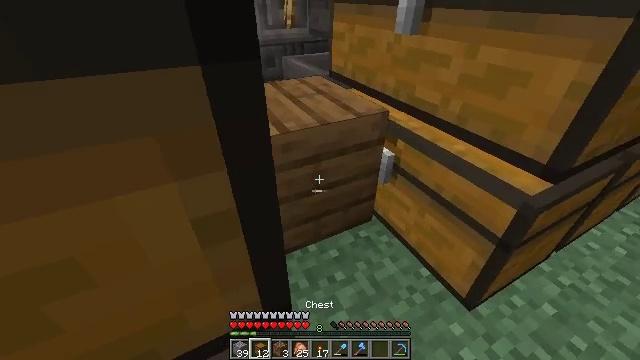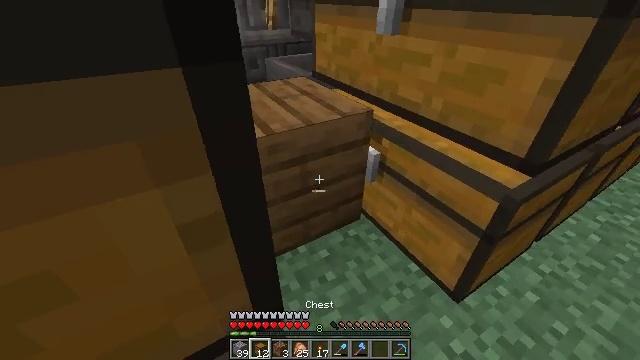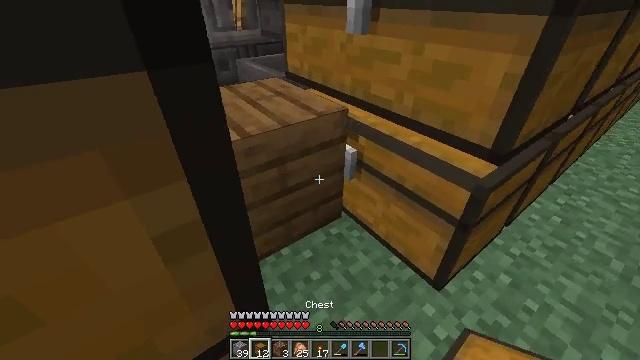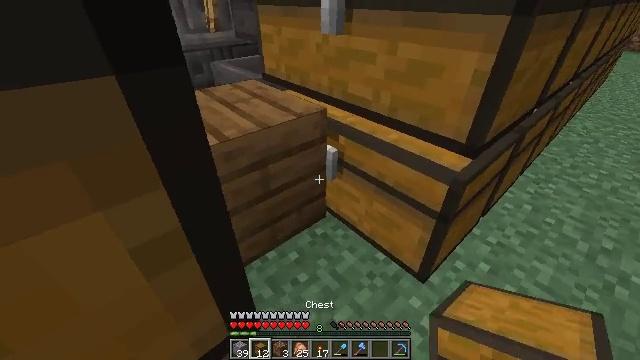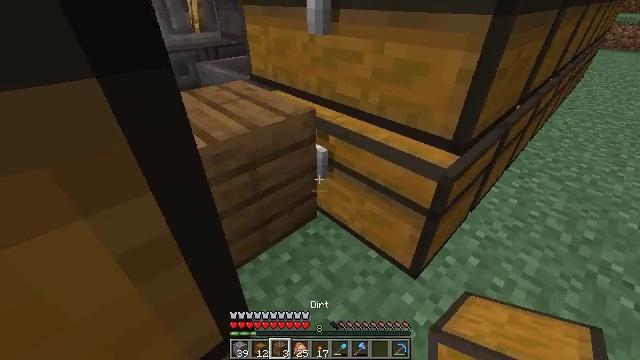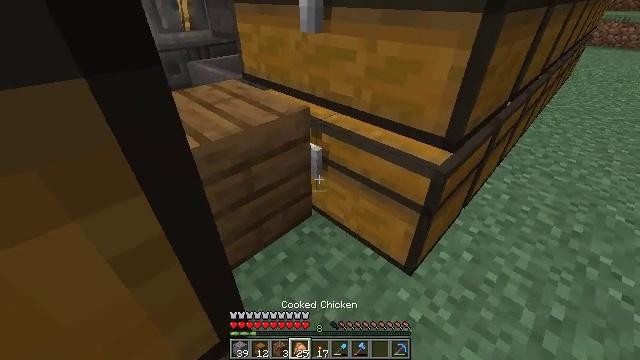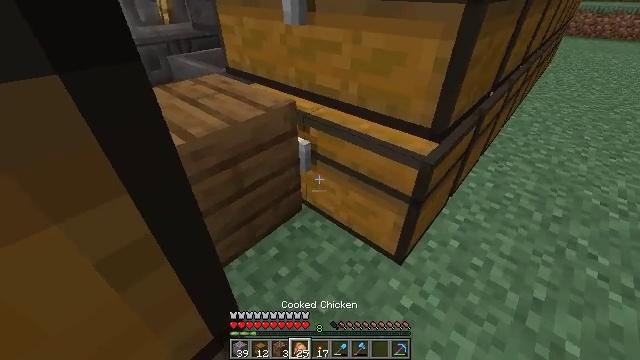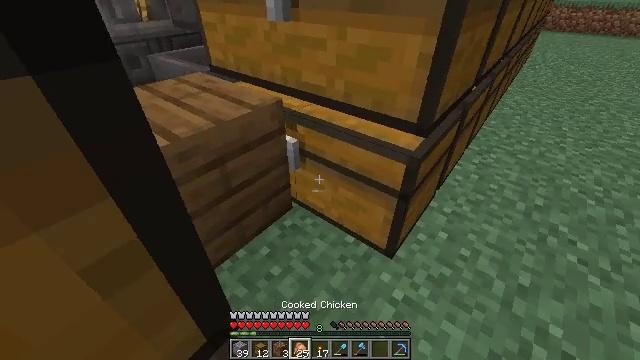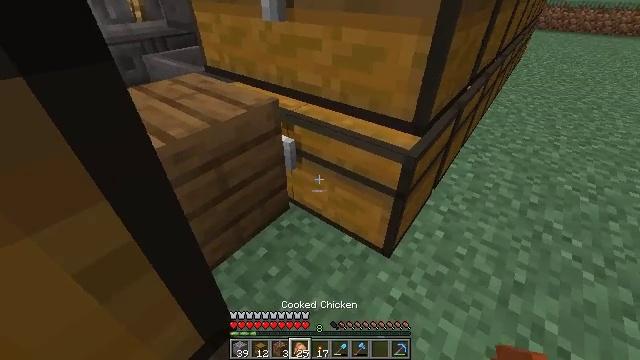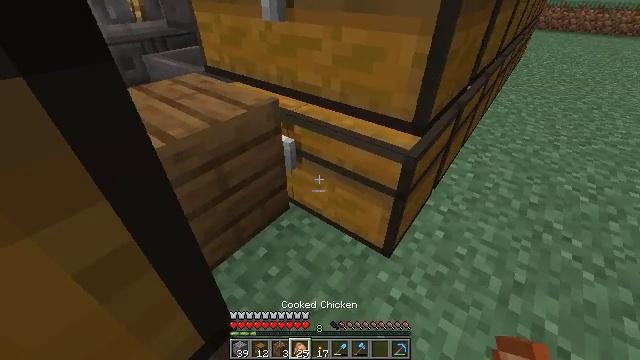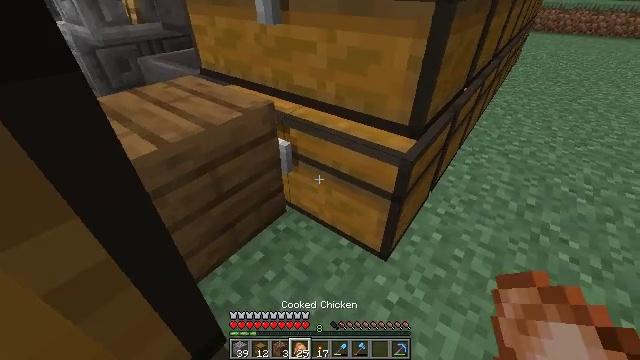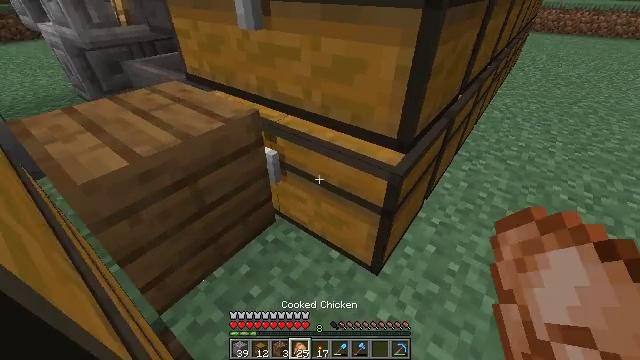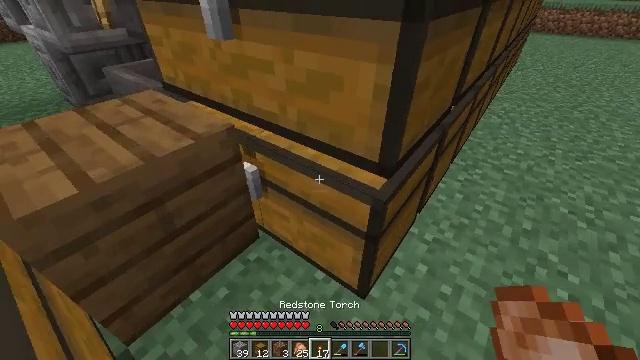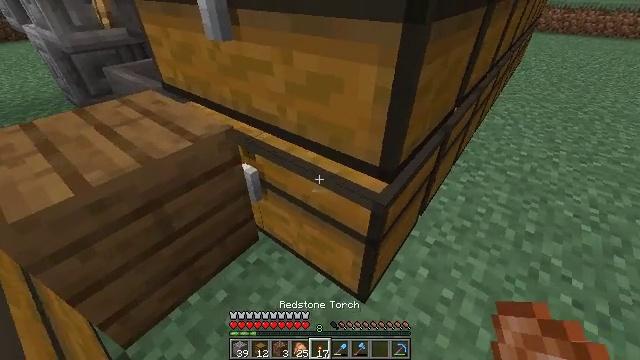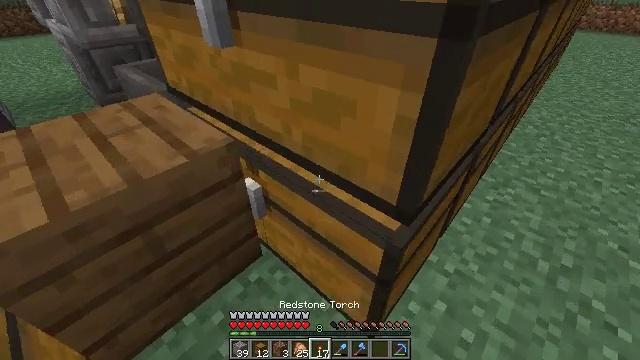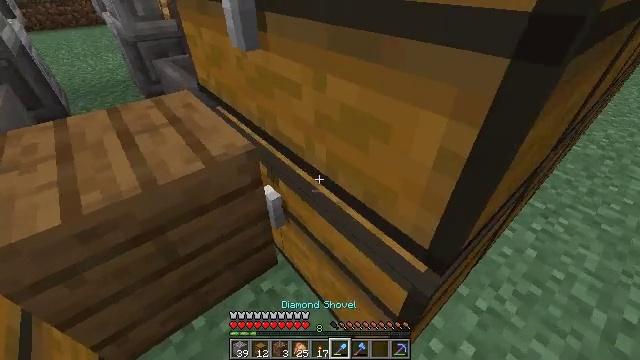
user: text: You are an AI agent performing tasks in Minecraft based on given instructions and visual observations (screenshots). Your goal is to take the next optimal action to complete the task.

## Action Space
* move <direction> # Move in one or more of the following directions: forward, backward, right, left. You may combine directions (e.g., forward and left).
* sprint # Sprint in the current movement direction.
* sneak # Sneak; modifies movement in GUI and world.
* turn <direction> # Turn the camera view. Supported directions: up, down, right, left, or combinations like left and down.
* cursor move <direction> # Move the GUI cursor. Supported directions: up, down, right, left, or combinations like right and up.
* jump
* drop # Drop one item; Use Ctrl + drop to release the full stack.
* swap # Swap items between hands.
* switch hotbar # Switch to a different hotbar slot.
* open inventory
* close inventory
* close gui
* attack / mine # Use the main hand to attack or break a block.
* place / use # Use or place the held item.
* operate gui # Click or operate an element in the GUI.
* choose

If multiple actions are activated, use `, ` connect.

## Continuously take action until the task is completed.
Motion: motion action
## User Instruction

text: Get spruce planks back into your inventory.
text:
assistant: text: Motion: turn right
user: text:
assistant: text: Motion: turn right
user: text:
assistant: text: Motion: turn right
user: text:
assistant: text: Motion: turn right
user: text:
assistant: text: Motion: turn right
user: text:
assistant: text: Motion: turn right and down
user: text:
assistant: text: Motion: turn right
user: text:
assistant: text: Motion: no_op
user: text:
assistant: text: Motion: no_op
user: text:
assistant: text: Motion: move forward
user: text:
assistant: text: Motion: move forward
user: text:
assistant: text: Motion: move forward
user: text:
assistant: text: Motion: move forward
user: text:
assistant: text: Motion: move forward, turn left
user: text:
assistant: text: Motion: turn left
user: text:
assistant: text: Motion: turn left
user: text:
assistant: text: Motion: turn left
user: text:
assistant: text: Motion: turn left
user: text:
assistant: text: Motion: turn left
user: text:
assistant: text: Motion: turn left
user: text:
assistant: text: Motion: turn left
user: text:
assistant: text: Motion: no_op
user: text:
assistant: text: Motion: no_op
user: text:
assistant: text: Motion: no_op
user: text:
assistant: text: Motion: no_op
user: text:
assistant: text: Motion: turn left
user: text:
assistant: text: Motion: turn left
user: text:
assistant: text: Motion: turn left
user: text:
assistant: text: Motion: no_op
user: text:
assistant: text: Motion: attack / mine